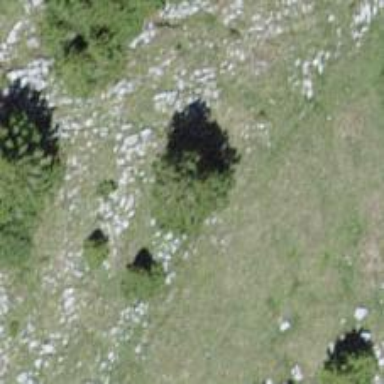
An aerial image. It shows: Needle-leaved tree in natural setting.